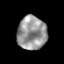
Tissue: prostate
Cell type: T cells
Senescence score: 0.8263
Nuclear area (px): 958
Mean DAPI intensity: 150.687